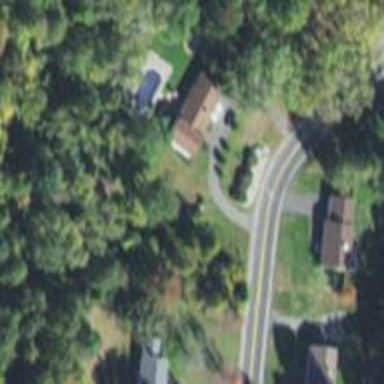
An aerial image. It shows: Driveway leading to service road.